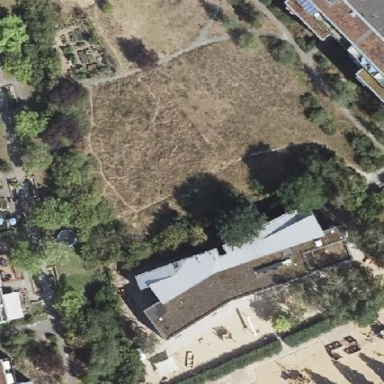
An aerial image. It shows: Public building serving as kindergarten.